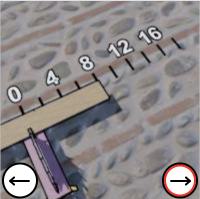
Task: length
Answer: 8
First scale value: 4.0